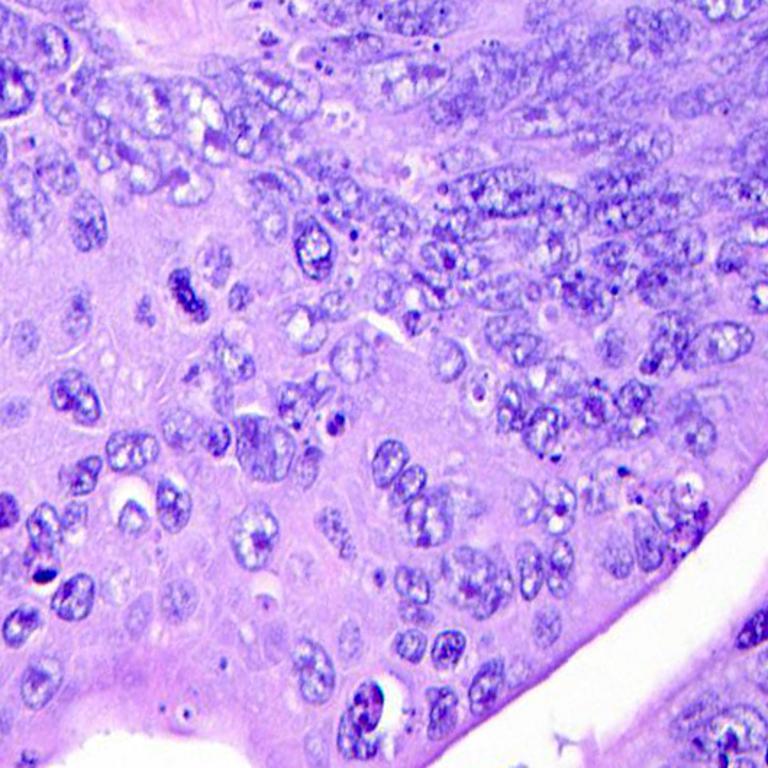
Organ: colon
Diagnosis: adenocarcinomas